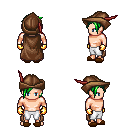
a pixel art fantasy rpg character, male body template, human, light skin, brown cape, white pants, green pixie cut hairstyle, leather cap, gold gloves, brown slippers, four views (front, back, left, right), 2x2 character sprite sheet, small pixel art, hard edges, no anti-aliasing